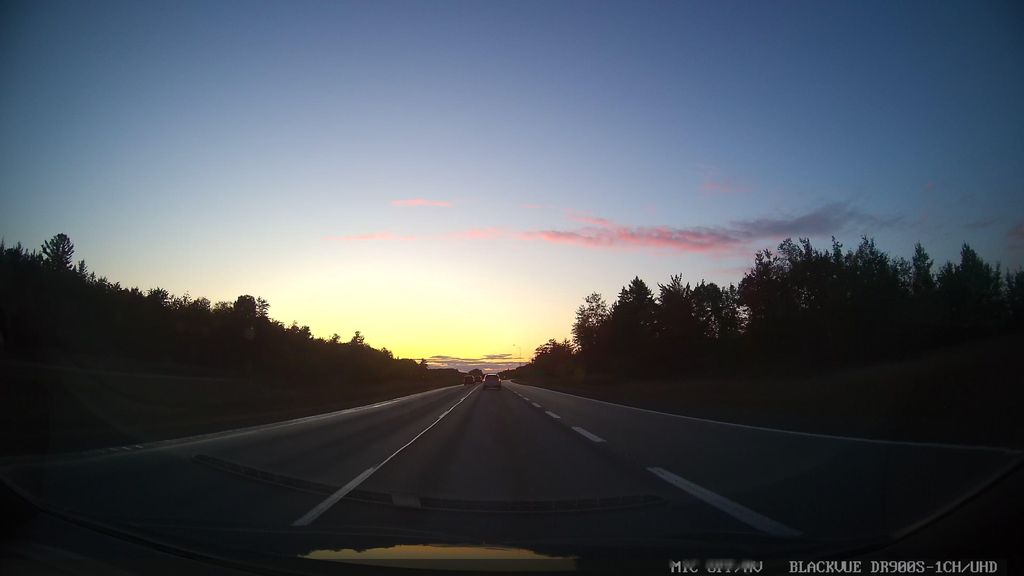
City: ottawa-gatineau